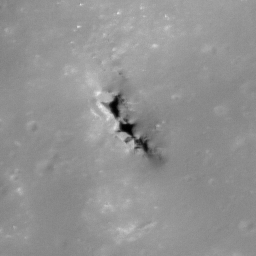
Pit: Copernicus 6a
Host crater: Copernicus
Host type: impact_melt
Lunar coordinates: latitude 10.105, longitude 339.995